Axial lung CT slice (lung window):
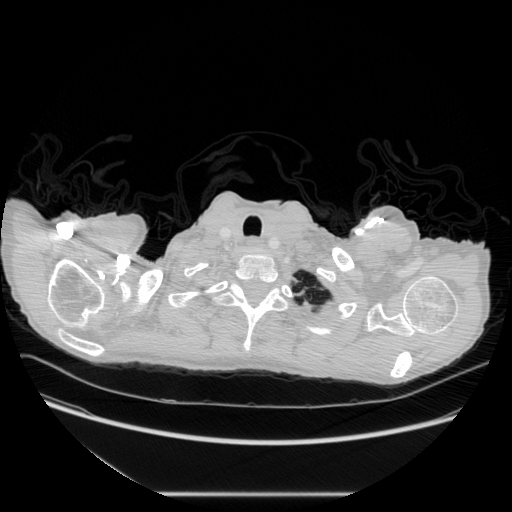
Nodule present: no